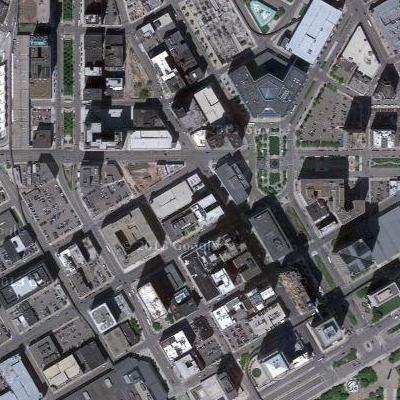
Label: cIndustry